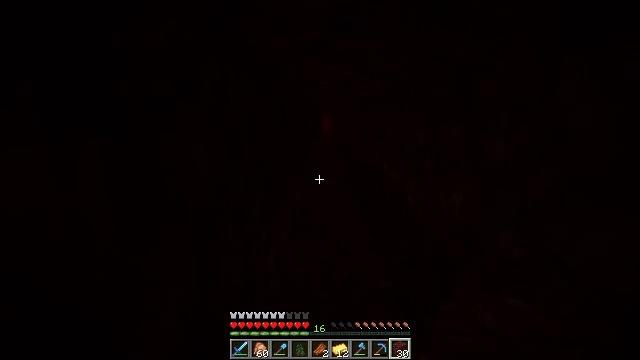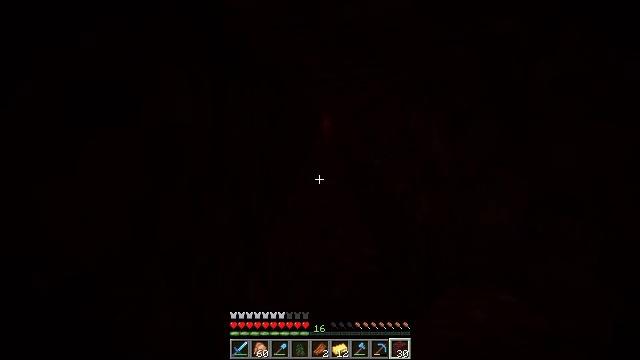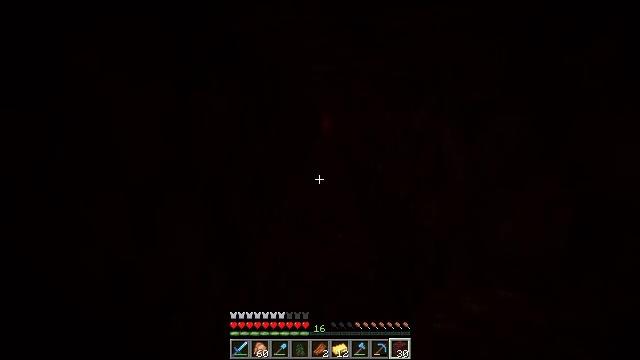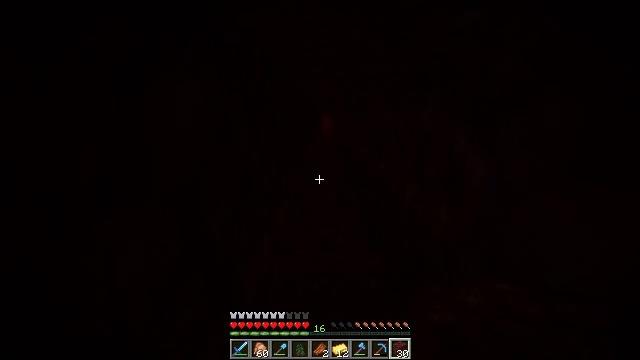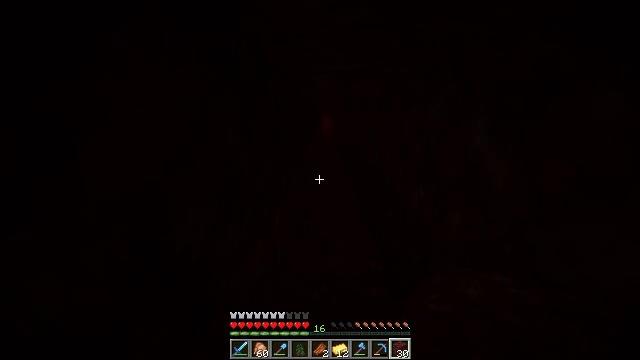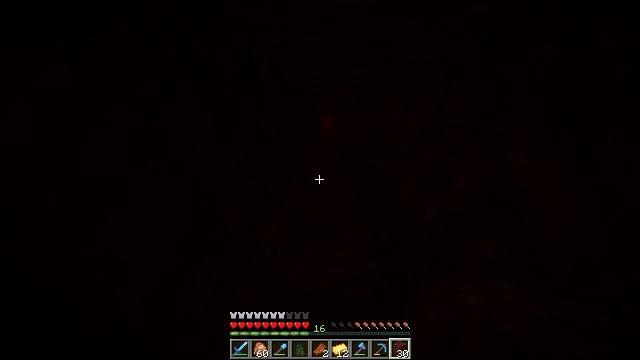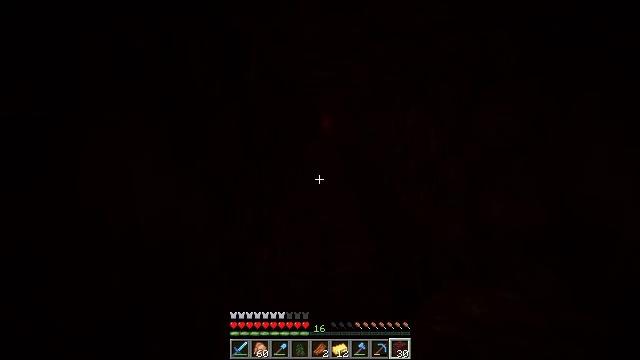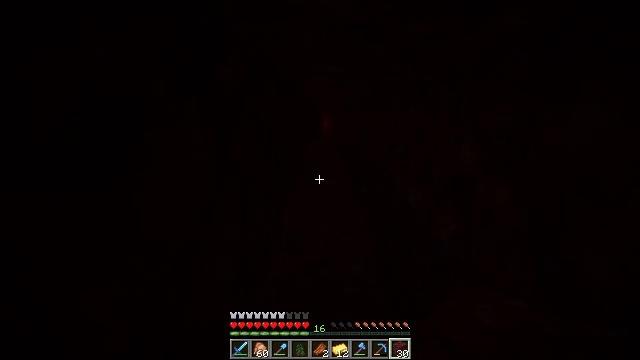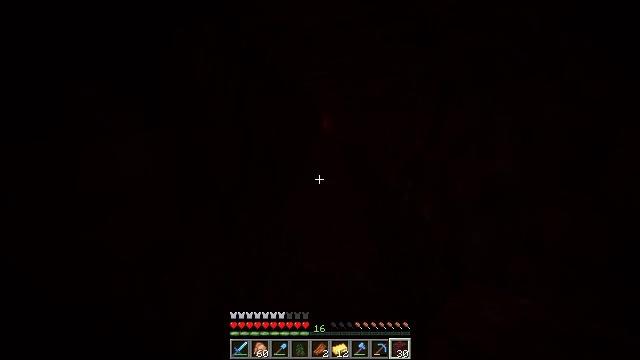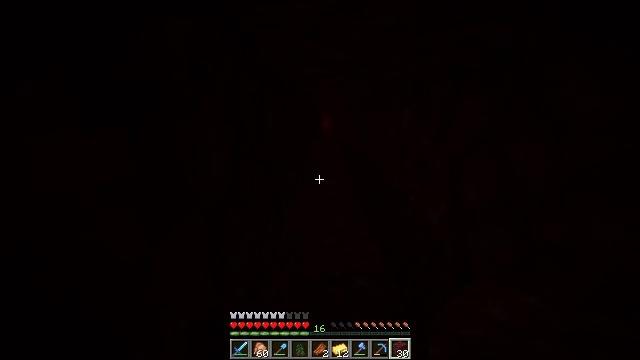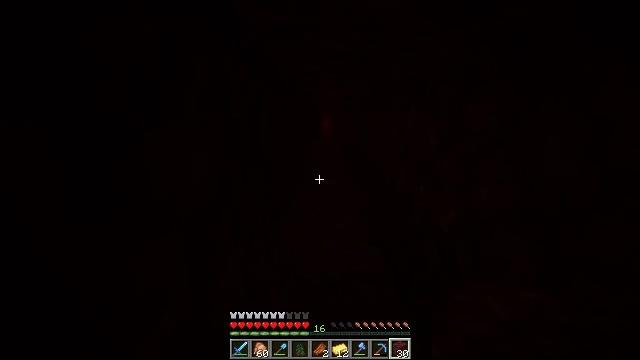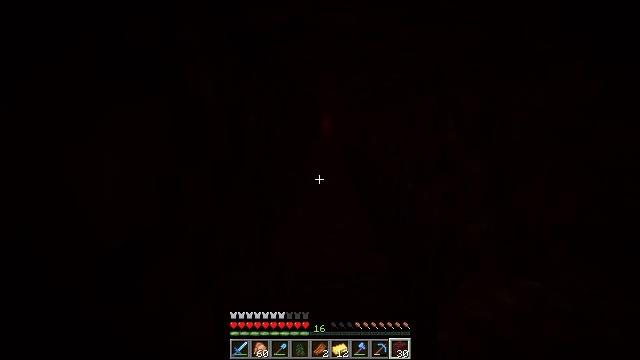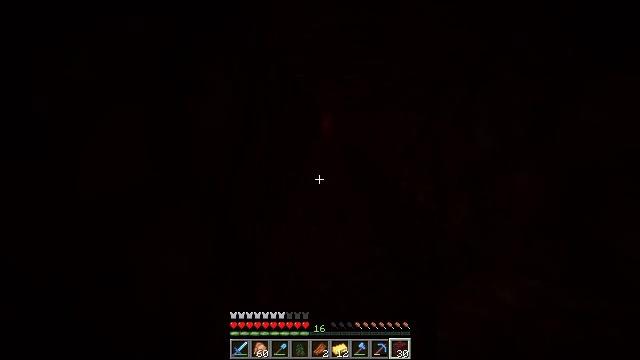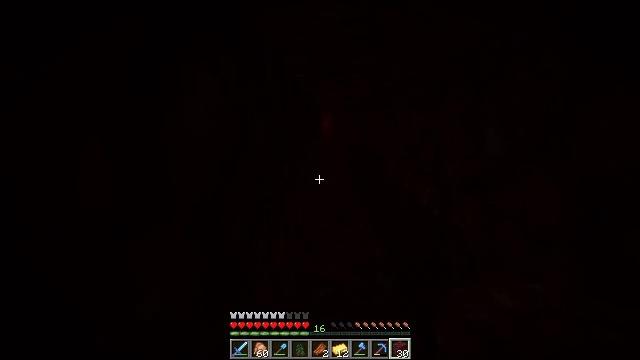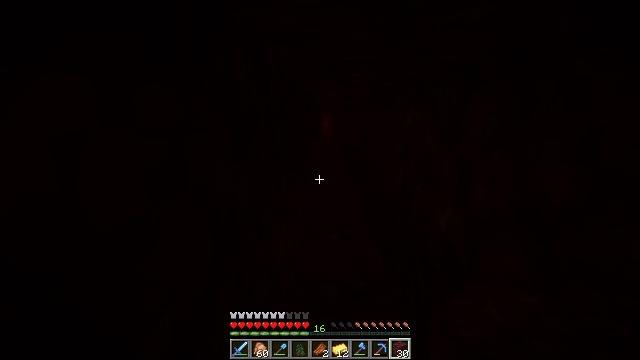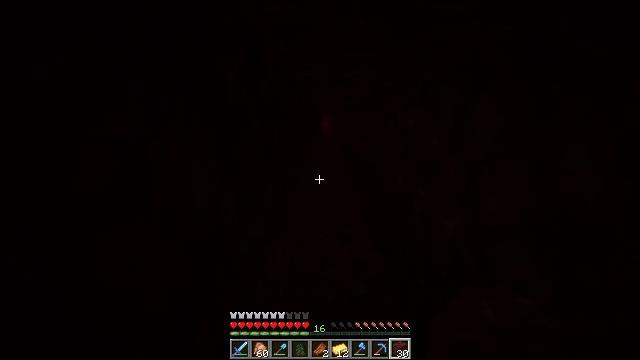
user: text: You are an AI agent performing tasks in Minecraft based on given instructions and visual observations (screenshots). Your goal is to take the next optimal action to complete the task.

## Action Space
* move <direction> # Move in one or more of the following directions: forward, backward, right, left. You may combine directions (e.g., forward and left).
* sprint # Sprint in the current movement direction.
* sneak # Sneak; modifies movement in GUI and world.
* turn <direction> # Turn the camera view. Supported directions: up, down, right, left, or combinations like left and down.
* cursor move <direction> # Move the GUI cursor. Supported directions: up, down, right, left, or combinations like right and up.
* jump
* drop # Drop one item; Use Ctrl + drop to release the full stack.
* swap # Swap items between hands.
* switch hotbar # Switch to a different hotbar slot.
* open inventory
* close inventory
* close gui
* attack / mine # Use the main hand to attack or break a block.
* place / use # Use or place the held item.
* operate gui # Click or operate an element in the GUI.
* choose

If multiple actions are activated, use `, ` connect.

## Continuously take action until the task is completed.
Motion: motion action
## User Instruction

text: Break the crimson roots in the Nether.
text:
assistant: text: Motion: move forward
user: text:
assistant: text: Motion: move forward
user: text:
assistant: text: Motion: move forward
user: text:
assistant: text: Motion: move forward
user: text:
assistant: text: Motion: move forward
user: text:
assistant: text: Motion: move forward
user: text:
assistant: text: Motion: move forward
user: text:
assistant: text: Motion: move forward
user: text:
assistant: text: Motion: move forward
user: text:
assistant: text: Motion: move forward
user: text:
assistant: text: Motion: move forward
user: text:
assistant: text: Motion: move forward
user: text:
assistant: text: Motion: move forward
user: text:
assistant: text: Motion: move forward
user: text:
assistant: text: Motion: move forward
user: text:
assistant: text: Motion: move forward
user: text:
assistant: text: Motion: move forward
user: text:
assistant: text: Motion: move forward
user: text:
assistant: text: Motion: move forward
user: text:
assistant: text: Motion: move forward
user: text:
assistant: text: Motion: move forward
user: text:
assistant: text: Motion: move forward
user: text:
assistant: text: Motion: move forward
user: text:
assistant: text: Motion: move forward
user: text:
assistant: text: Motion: move forward
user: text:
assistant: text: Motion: move forward
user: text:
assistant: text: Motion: move forward, turn right and up
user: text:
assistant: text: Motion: move forward, turn right and up
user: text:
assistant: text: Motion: move forward, turn right and up
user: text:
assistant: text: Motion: move forward